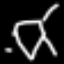
Label: diamond